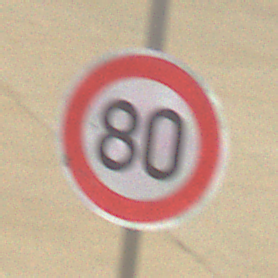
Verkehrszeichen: Geschwindigkeit80
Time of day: MorningAfternoon
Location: Outdoor (Suburban)
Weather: PartlyCloudy
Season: NotSpecified
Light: Natural